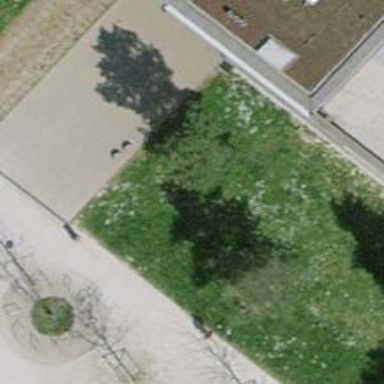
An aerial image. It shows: Bicycle parking area with stands available.